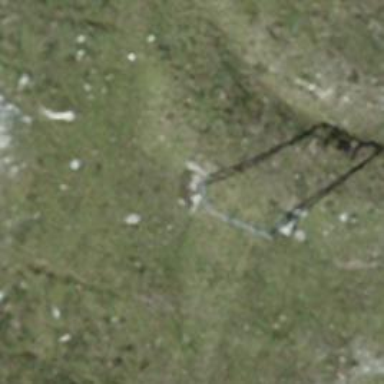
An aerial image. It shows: Pylon for aerialway.